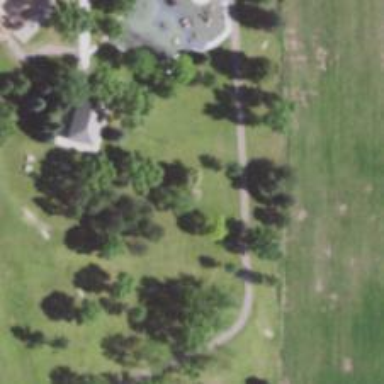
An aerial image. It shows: Disc golf basket.